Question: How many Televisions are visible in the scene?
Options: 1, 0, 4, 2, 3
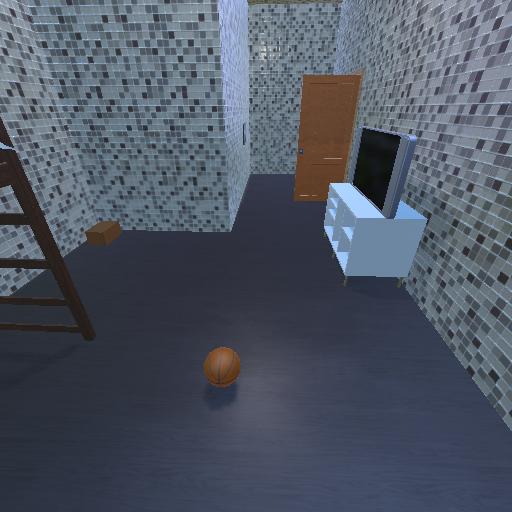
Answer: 1